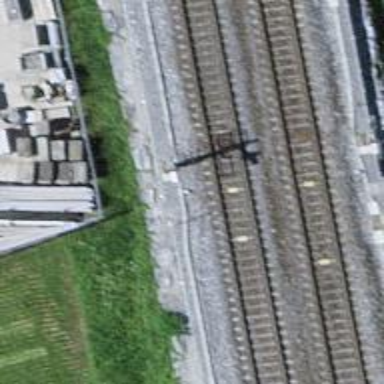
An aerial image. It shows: Railway signal.